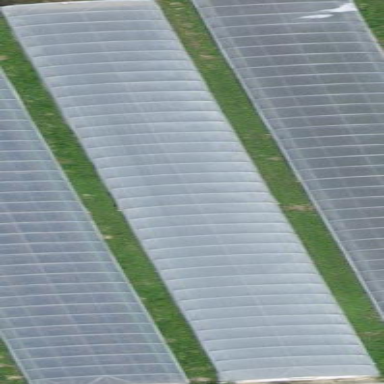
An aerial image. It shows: Greenhouse.